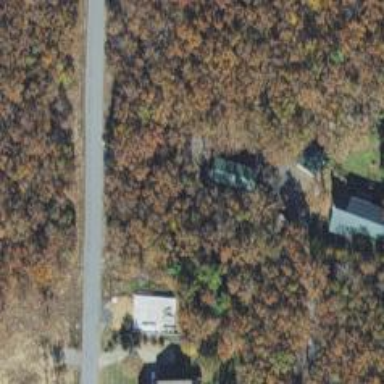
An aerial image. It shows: Driveway.